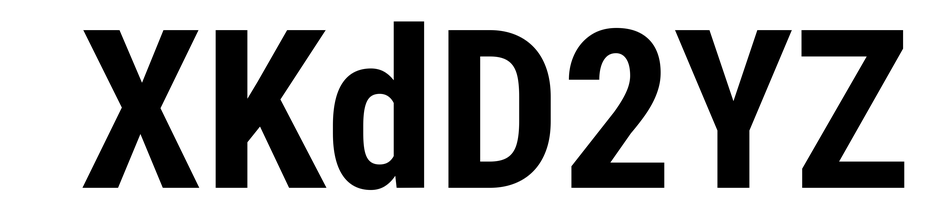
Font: Roboto_Condensed_Bold